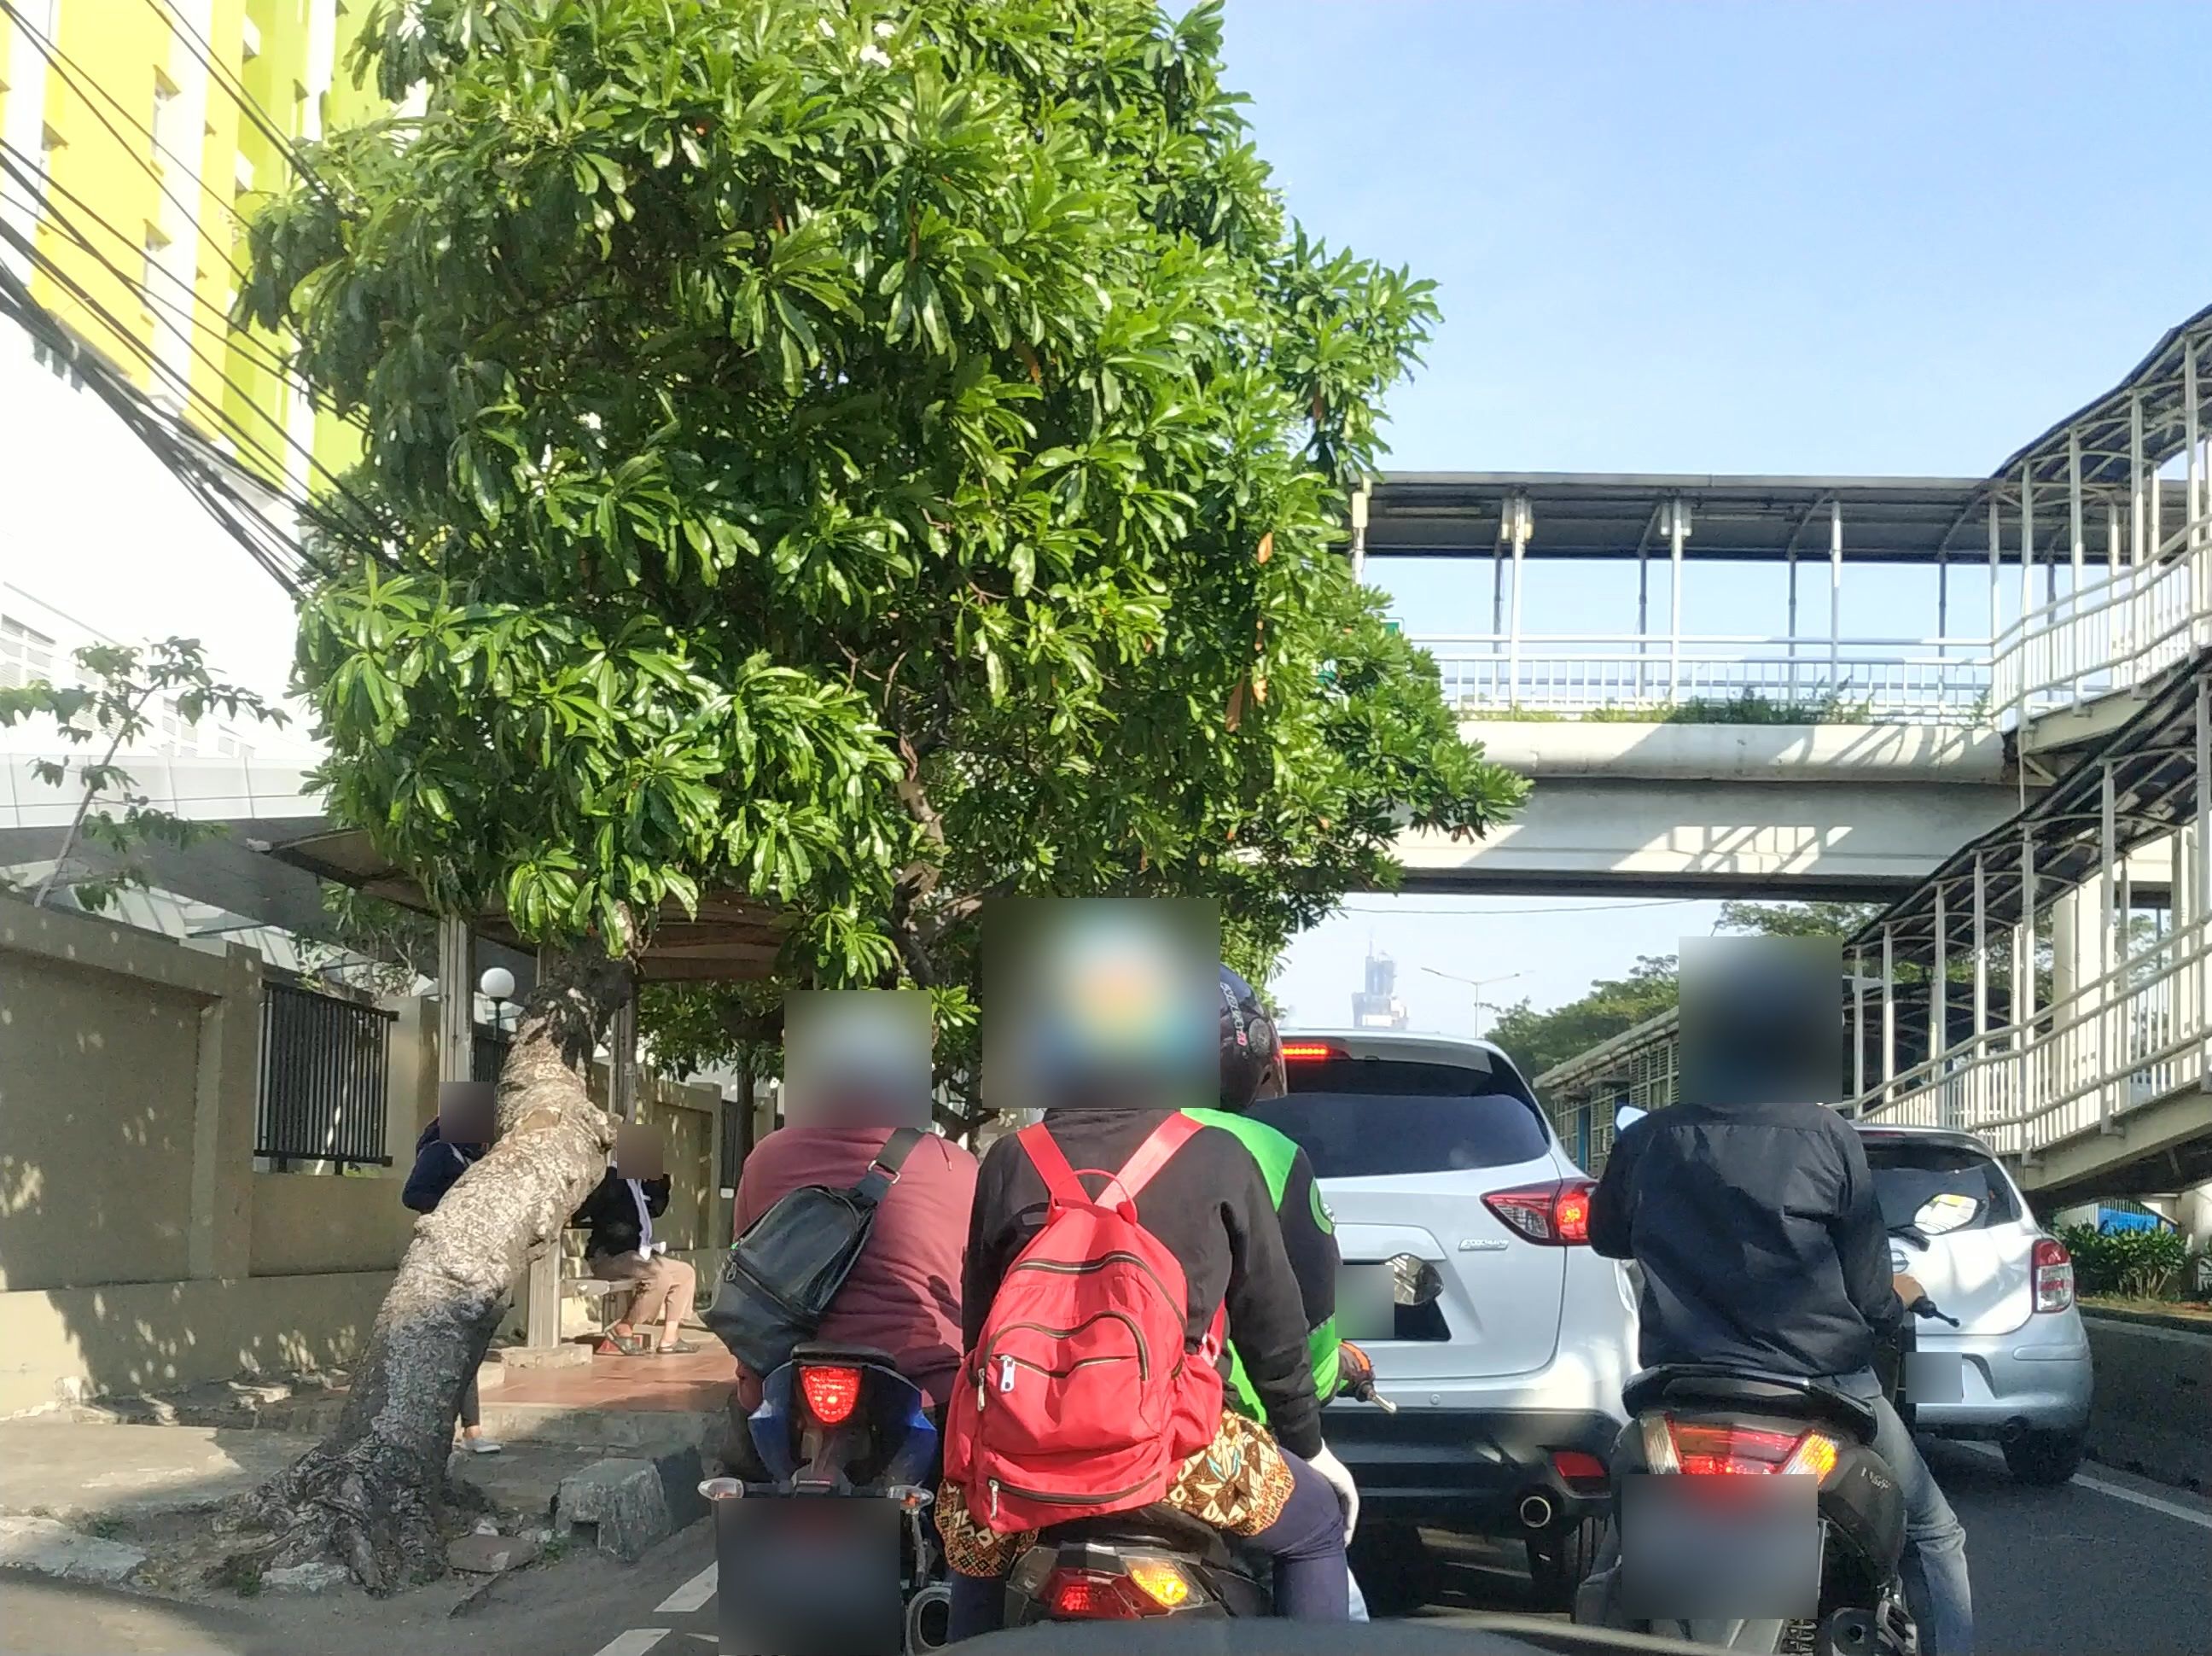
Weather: clear
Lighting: day
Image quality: good
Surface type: walking surface
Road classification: primary
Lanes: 2
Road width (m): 20
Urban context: urban centre
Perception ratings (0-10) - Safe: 5.75, Lively: 7.58, Beautiful: 4.75, Boring: 5.33, Depressing: 4.58, Wealthy: 4.43